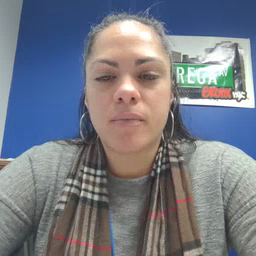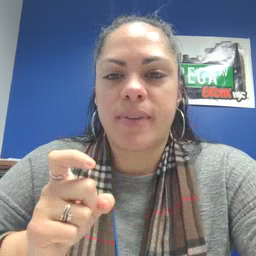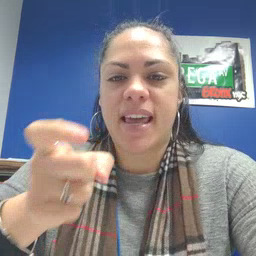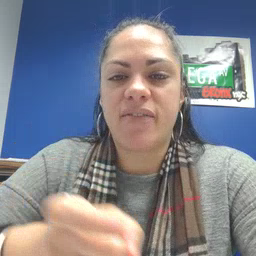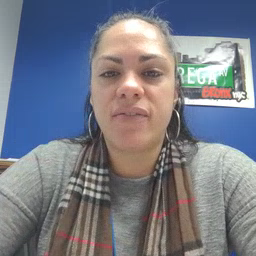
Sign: gift